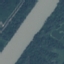
Land use / land cover: River